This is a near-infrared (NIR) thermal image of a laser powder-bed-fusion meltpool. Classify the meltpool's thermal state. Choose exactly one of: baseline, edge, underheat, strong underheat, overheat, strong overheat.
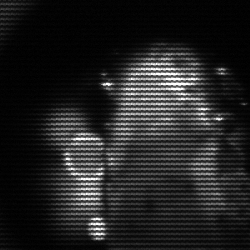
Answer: strong underheat